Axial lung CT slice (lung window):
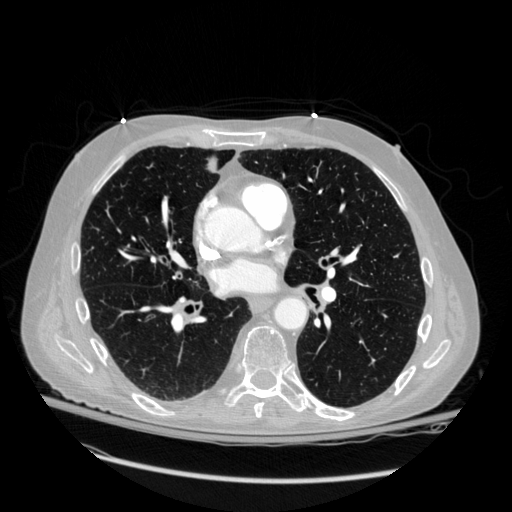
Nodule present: no